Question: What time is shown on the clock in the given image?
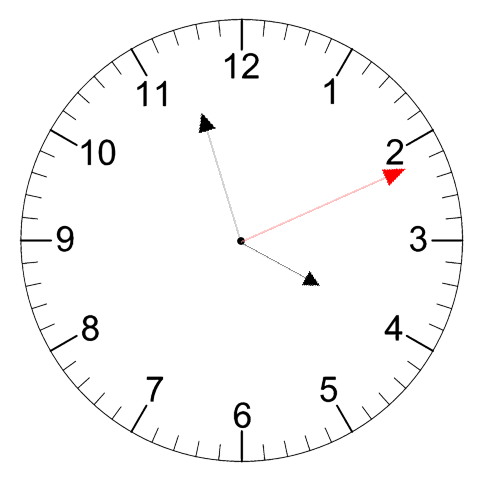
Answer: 03:57:11